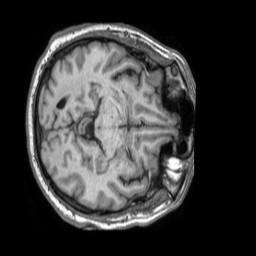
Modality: T1w
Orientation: axial
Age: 55
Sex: male
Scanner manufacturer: philips
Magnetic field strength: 1.5 T
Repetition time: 0.007218 s
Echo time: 0.003268 s